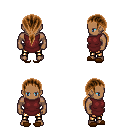
a pixel art fantasy rpg character, male body template, human, dark skin, maroon tunic, gold greaves, brown ponytail hairstyle, brown slippers, four views (front, back, left, right), 2x2 character sprite sheet, small pixel art, hard edges, no anti-aliasing